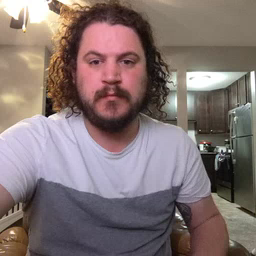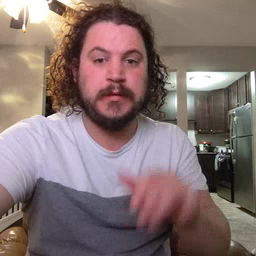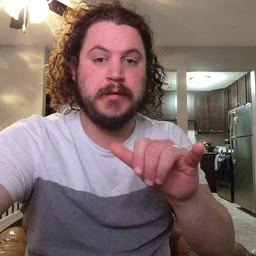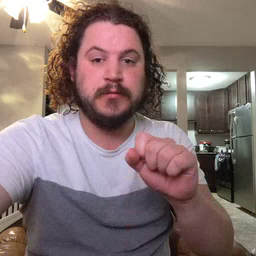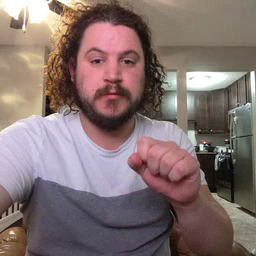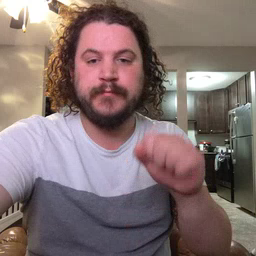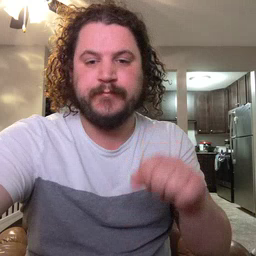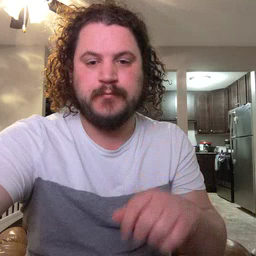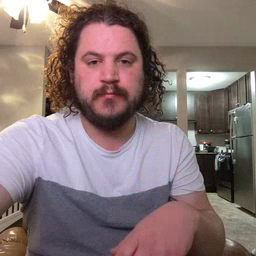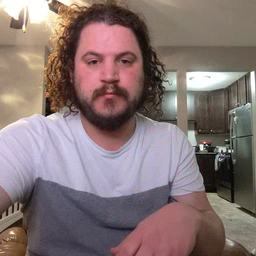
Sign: yes